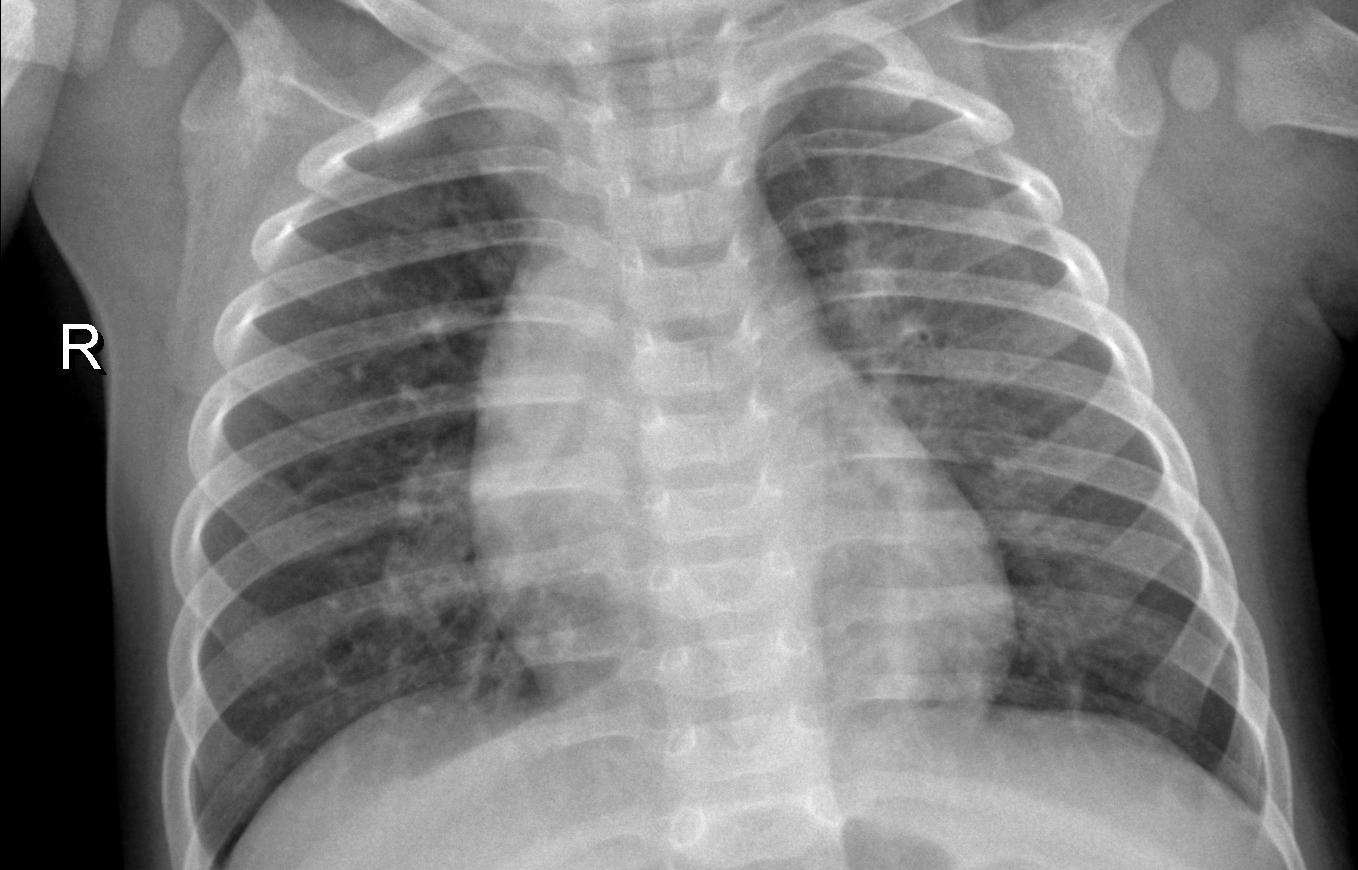
Diagnosis: PNEUMONIA